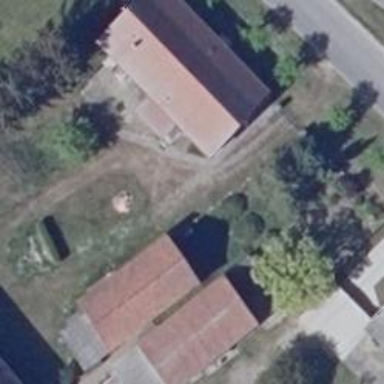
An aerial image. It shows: Building with gabled roof.